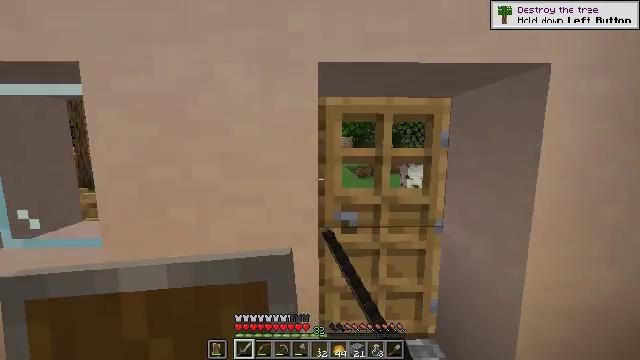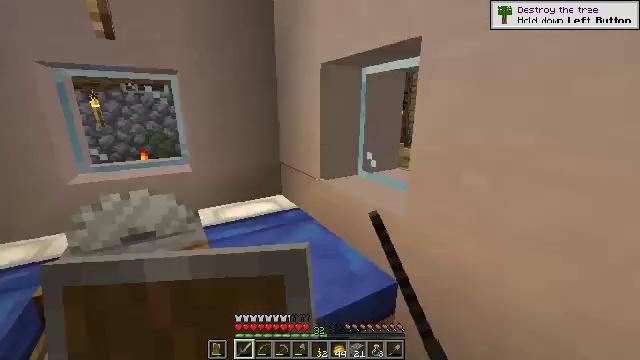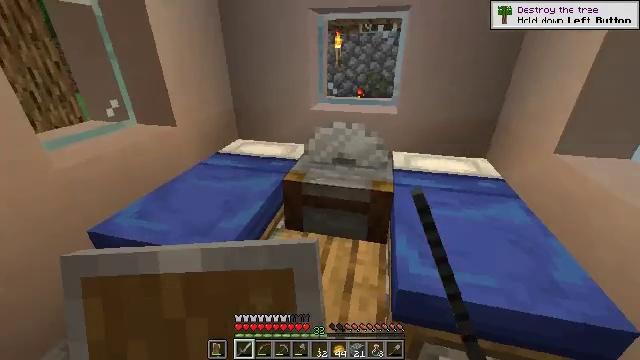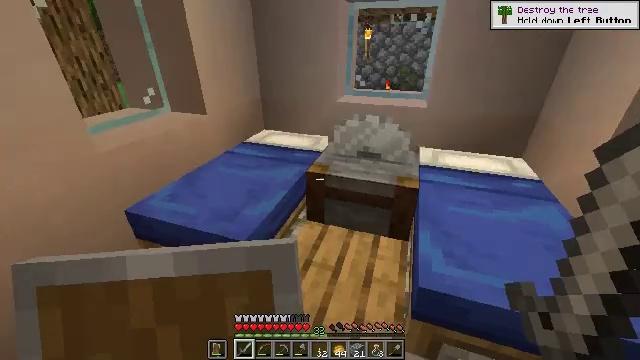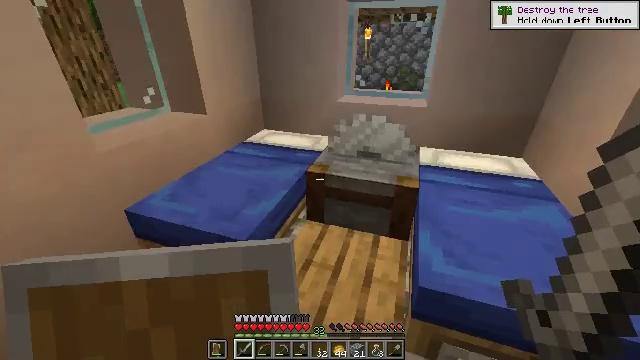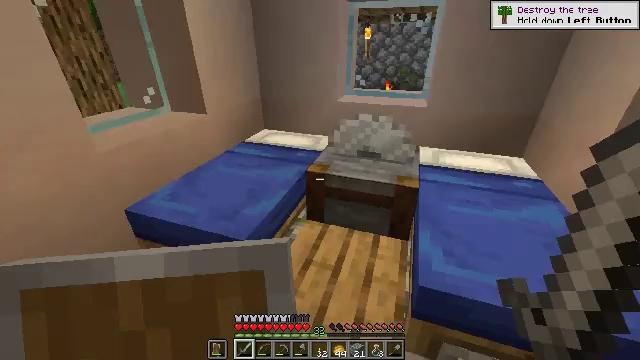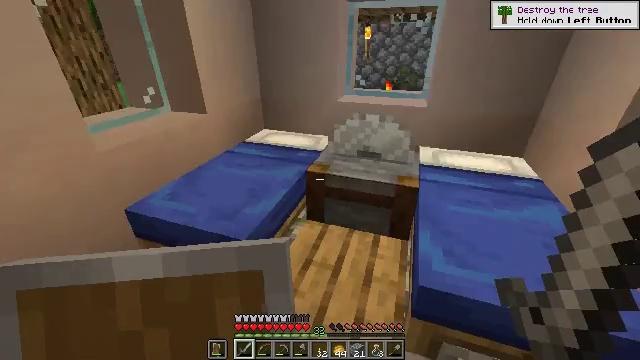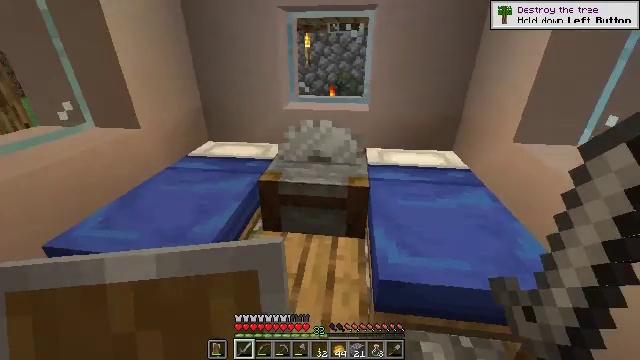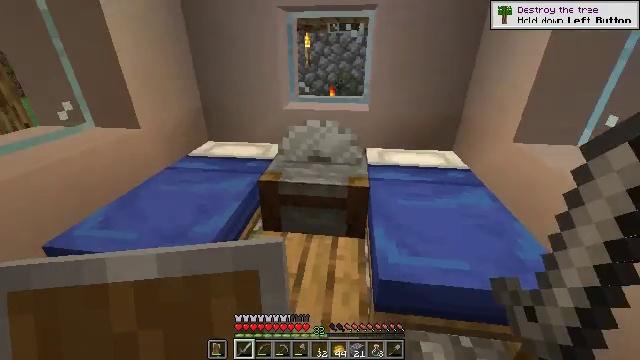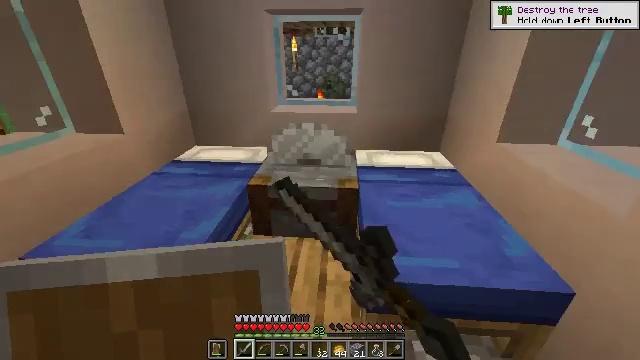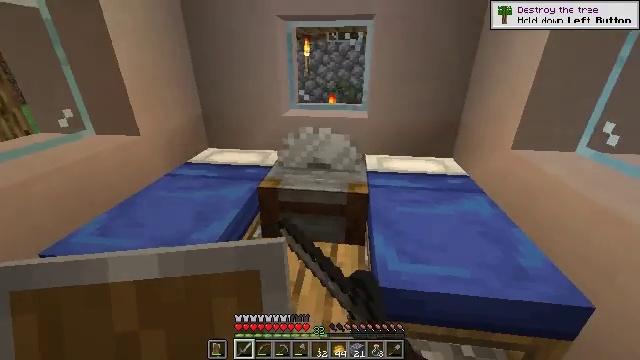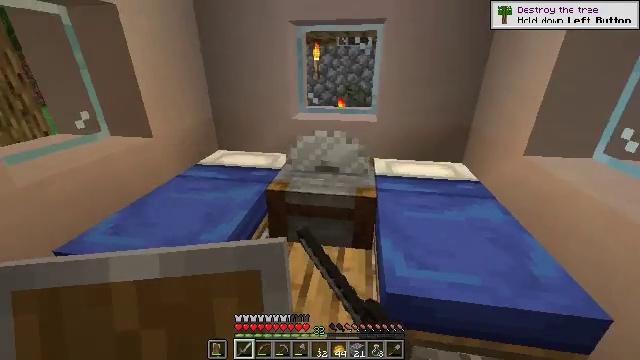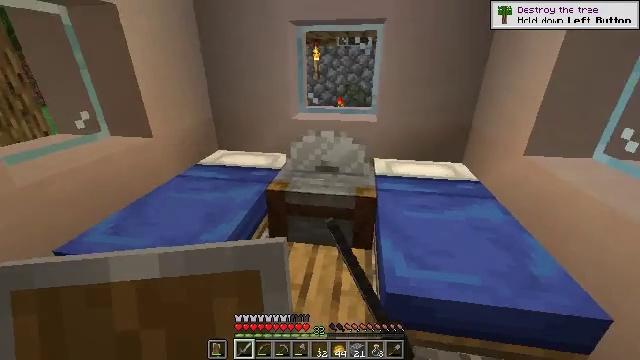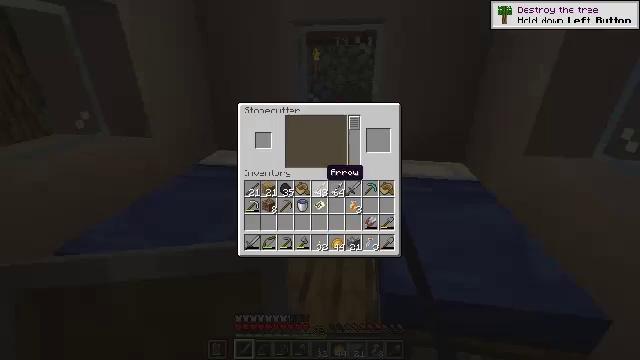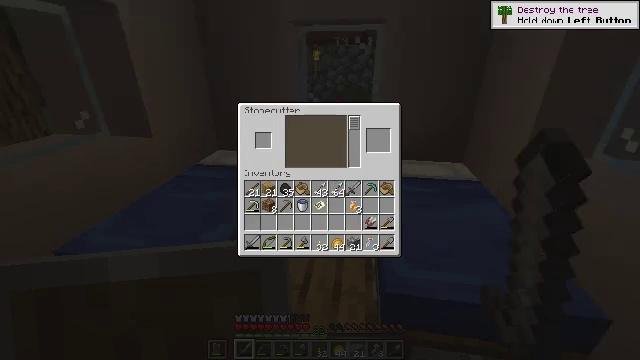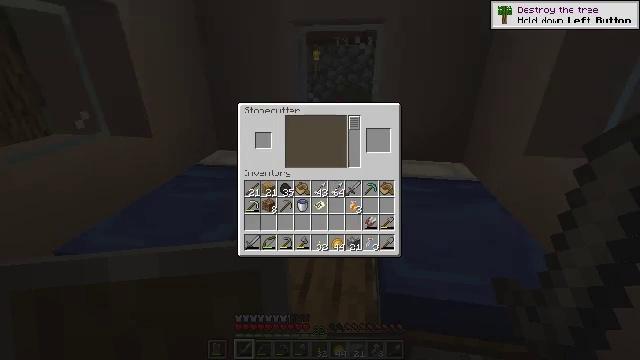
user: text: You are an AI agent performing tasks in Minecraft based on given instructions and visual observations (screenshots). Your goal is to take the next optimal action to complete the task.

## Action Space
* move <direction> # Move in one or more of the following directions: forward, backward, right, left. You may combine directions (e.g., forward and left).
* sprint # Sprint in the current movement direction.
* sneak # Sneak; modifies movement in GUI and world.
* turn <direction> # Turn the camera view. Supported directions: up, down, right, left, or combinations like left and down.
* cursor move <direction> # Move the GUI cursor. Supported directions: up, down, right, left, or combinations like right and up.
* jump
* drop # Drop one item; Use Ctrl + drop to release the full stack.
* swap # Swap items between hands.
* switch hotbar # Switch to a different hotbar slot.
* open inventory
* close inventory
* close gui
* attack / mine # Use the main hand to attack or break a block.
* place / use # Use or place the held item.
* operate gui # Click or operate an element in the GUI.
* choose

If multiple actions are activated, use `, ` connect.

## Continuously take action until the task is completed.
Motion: motion action
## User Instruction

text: craft item air
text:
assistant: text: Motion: turn left and down
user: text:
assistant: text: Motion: turn left and down
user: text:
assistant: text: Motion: turn left and down
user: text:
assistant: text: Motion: no_op
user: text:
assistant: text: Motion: no_op
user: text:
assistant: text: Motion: no_op
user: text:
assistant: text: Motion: turn right and up
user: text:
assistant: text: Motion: use / place
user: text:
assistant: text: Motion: turn right, use / place
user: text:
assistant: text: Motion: turn left
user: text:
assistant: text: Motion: turn left
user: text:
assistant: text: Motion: no_op
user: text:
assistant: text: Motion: no_op
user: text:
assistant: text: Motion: turn left and up
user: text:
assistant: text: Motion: turn left and up
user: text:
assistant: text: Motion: turn left
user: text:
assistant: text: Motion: turn right and down
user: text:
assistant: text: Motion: turn right and down
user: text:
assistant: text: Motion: turn right and down
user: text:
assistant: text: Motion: turn left and down
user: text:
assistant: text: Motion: turn left
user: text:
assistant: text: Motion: no_op
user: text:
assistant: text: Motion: no_op
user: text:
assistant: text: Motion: no_op
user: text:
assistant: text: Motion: attack / mine
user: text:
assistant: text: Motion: turn left and up, attack / mine
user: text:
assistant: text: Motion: turn left and up
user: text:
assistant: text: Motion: turn left and up
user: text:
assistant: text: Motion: turn left and up
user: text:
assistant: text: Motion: no_op